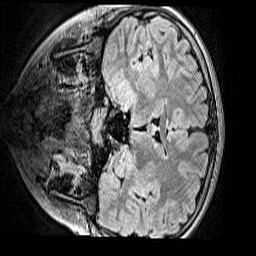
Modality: FLAIR
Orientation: coronal
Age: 11
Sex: female
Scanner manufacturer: siemens
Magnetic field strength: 3 T
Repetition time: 5 s
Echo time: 0.388 s